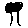
Label: tree